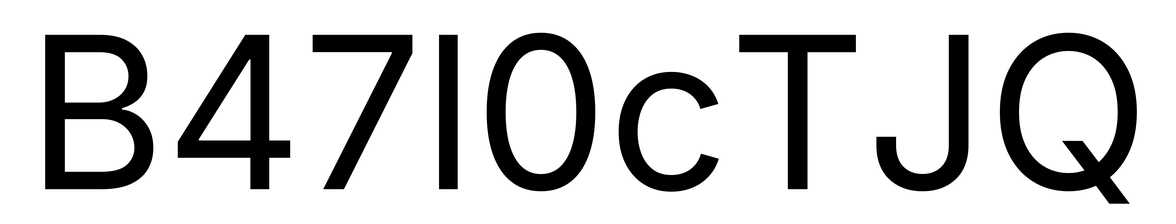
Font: Inter_Regular